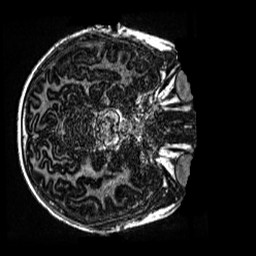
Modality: MP2RAGE
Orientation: axial
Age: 11
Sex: male
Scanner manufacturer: siemens
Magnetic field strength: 3 T
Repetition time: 4 s
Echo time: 0.00299 s